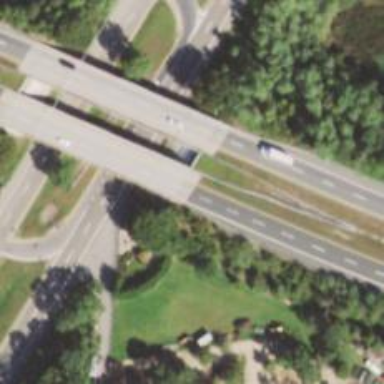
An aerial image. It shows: Bridge over trunk highway with expressway.